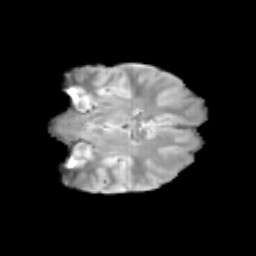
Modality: T2w
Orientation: coronal
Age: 12
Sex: female
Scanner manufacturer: siemens
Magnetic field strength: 3 T
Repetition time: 3.8 s
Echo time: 0.07 s